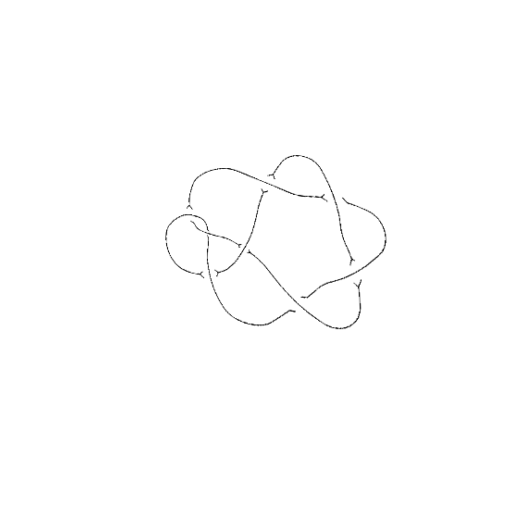
Crossing number: 8